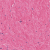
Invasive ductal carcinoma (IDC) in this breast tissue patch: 0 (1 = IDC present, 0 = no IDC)